Field crop: maize
Growth stage: 2
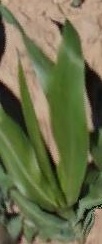
Species: maize